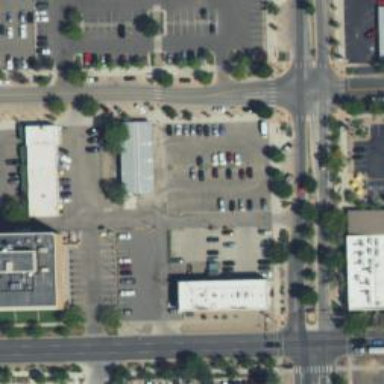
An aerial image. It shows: Parking space is available.